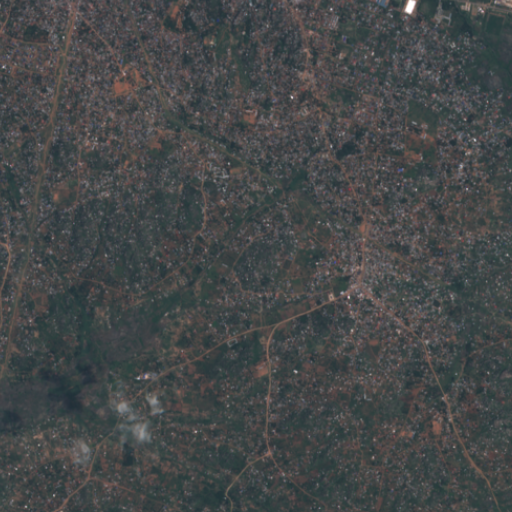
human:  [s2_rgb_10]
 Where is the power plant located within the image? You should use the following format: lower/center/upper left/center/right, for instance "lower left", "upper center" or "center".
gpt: There is no power plant in the image.